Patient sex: M
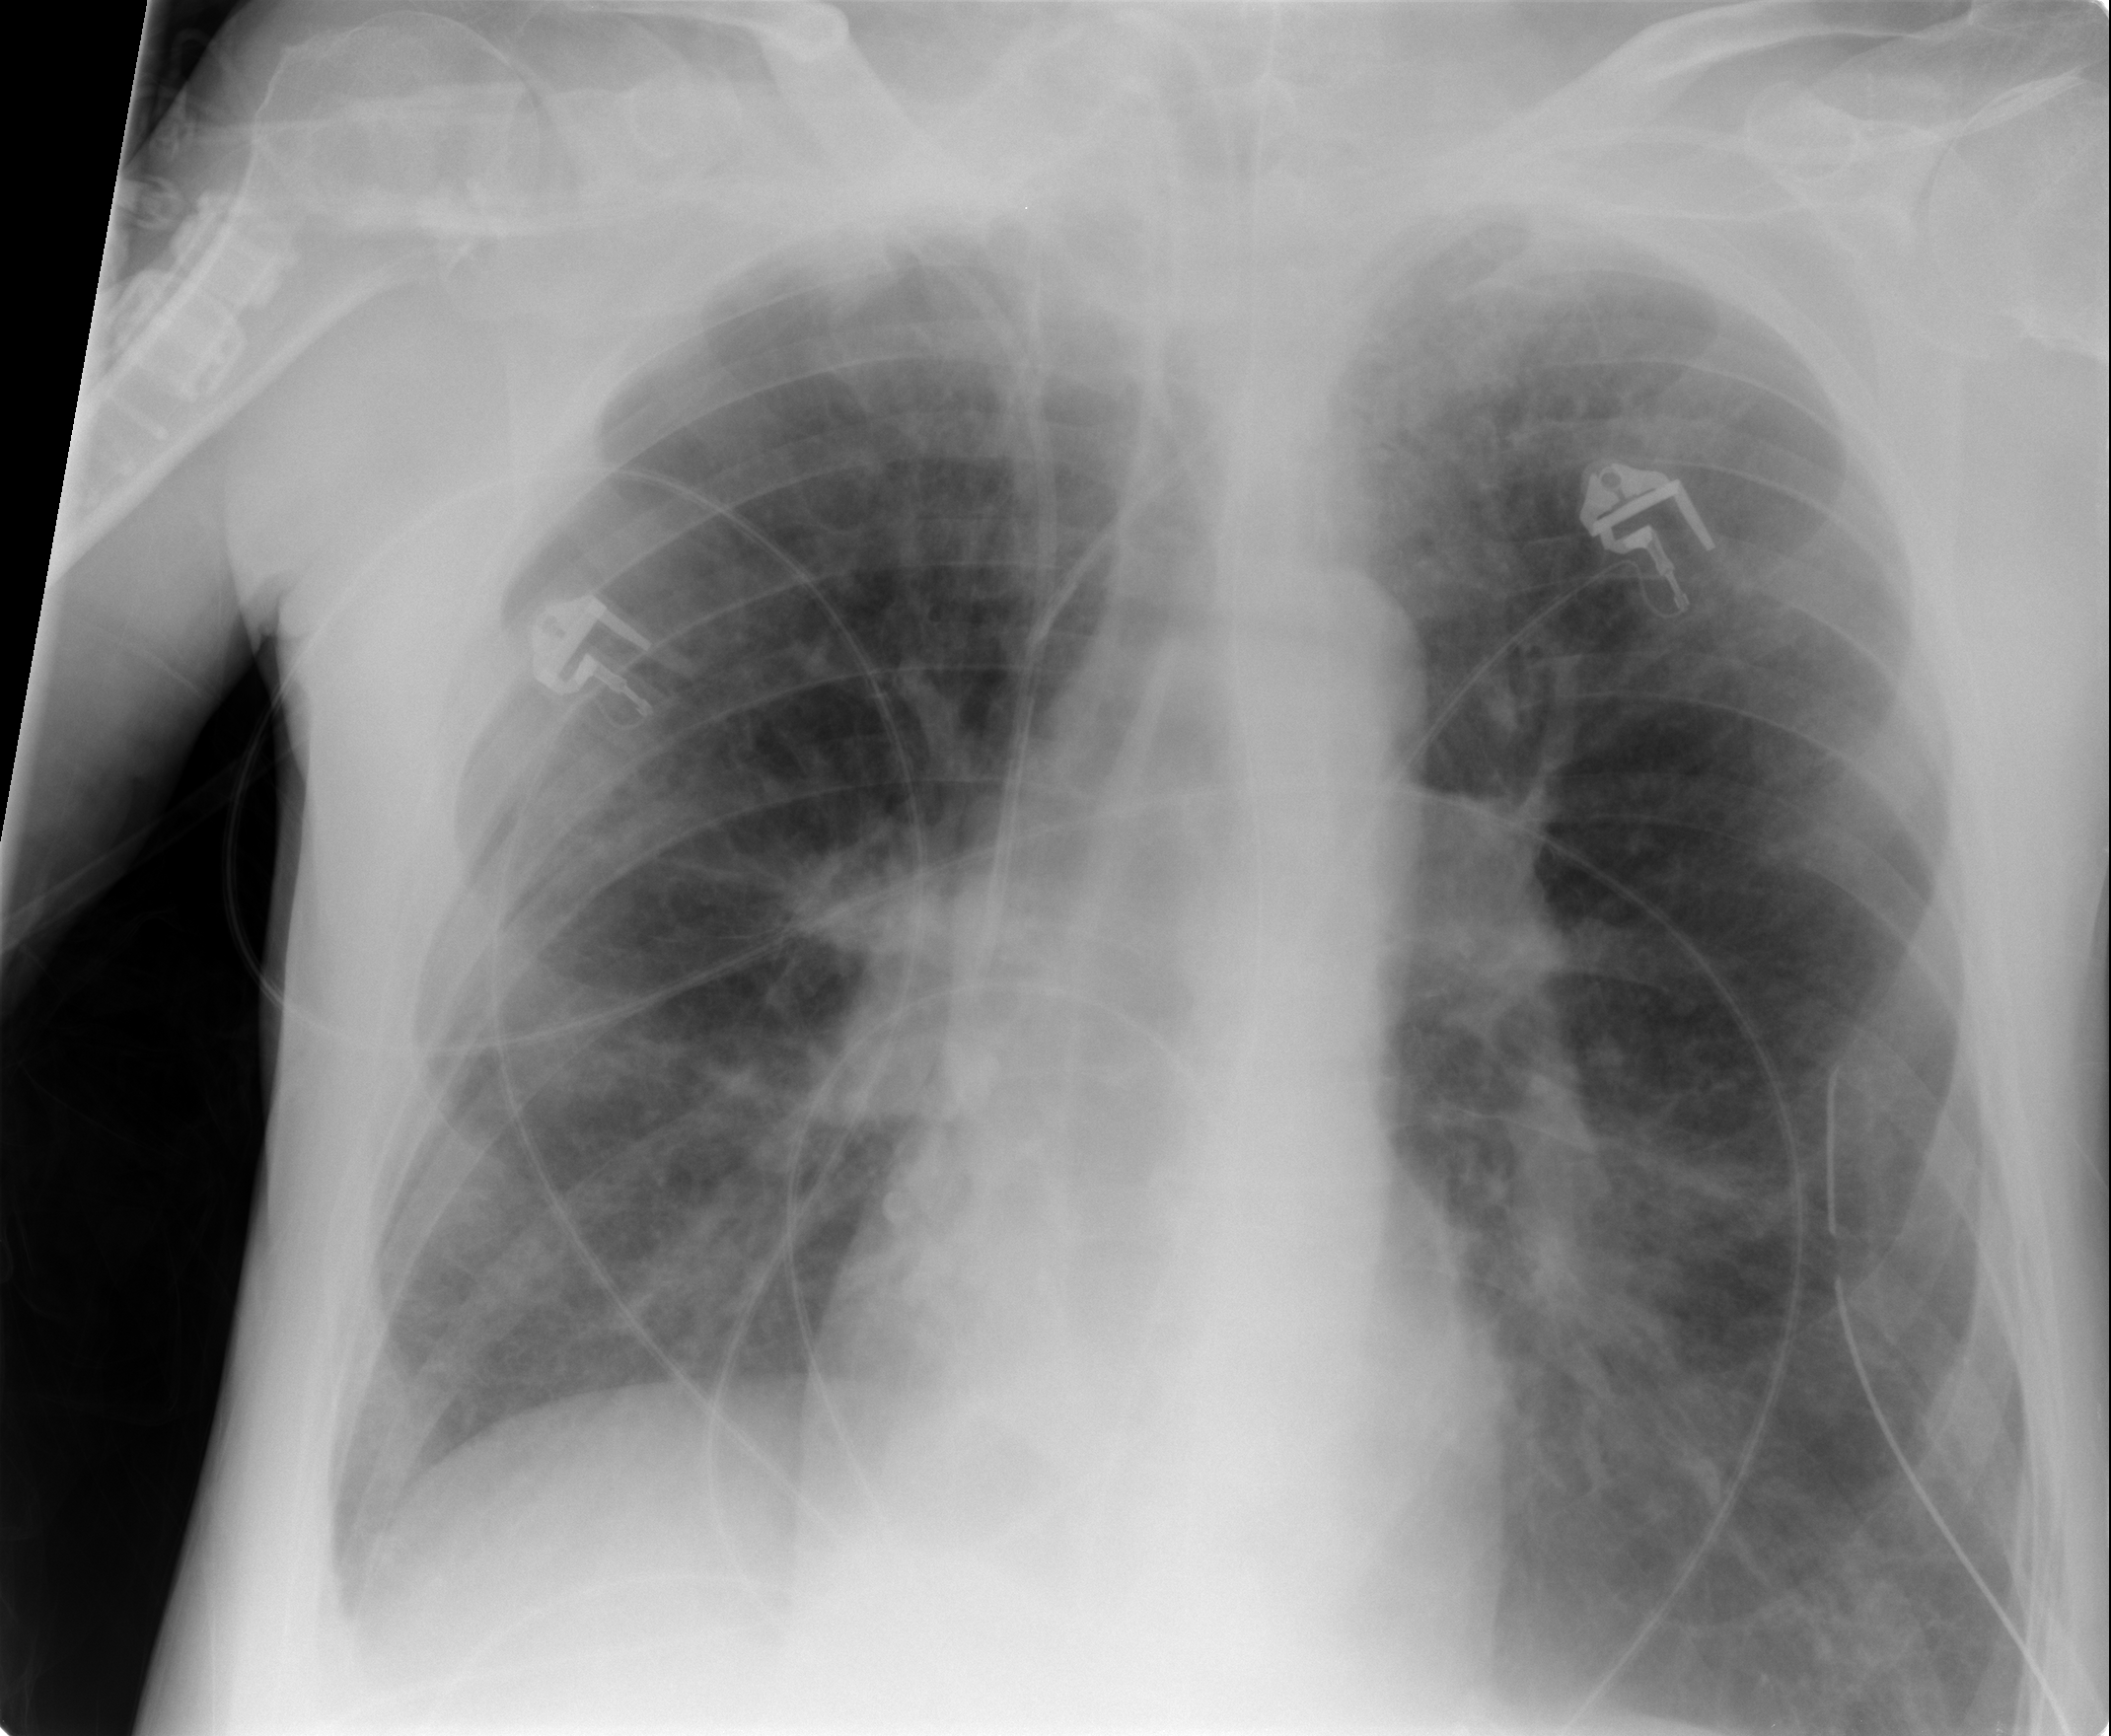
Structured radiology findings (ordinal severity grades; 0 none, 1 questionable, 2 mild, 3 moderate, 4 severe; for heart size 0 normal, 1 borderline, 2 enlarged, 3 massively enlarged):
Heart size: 0
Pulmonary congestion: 2
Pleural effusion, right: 2
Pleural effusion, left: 0
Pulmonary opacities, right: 0
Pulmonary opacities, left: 2
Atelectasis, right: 2
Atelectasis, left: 2